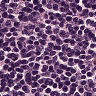
Metastatic tissue present: no